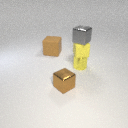
small yellow metal cylinder to the right of small brown metal cube